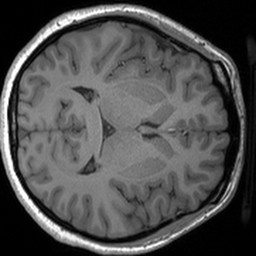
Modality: T1w
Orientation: axial
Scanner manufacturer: siemens
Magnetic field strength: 3 T
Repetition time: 1.54 s
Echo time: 0.00234 s